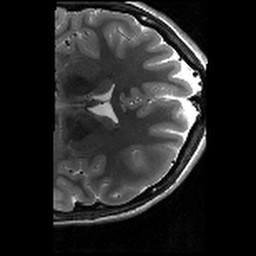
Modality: T2w
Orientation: coronal
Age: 21
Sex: female
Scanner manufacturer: siemens
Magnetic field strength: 3 T
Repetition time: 8.02 s
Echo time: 0.08 s